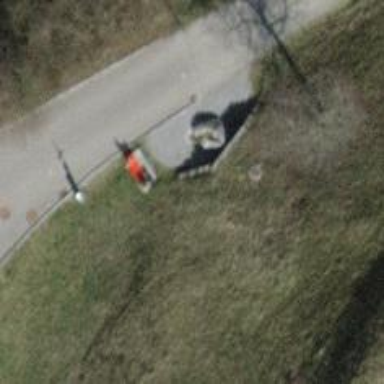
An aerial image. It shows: Red bench.